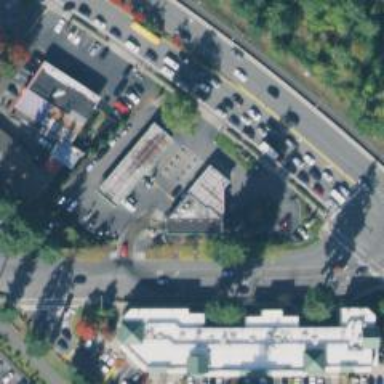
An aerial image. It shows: Convenience shop.